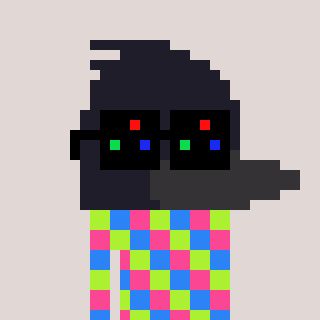
a pixel art character with square black sunglasses, a raven-shaped head and a darkpink-colored body on a warm background